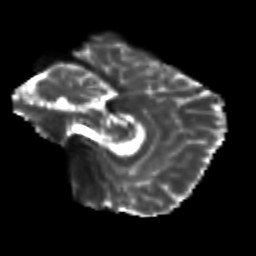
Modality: T2w
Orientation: sagittal
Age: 25
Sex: male
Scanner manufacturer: siemens
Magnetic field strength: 3 T
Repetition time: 3.5 s
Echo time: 0.113 s